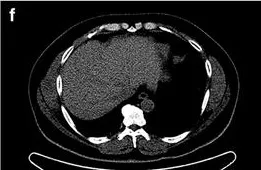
PET/CT imaging prior to . Fused PET/CT. Revealed an SUVmax of 8.4.
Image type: radiology (ct)